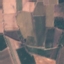
Land use / land cover: PermanentCrop